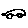
Label: car